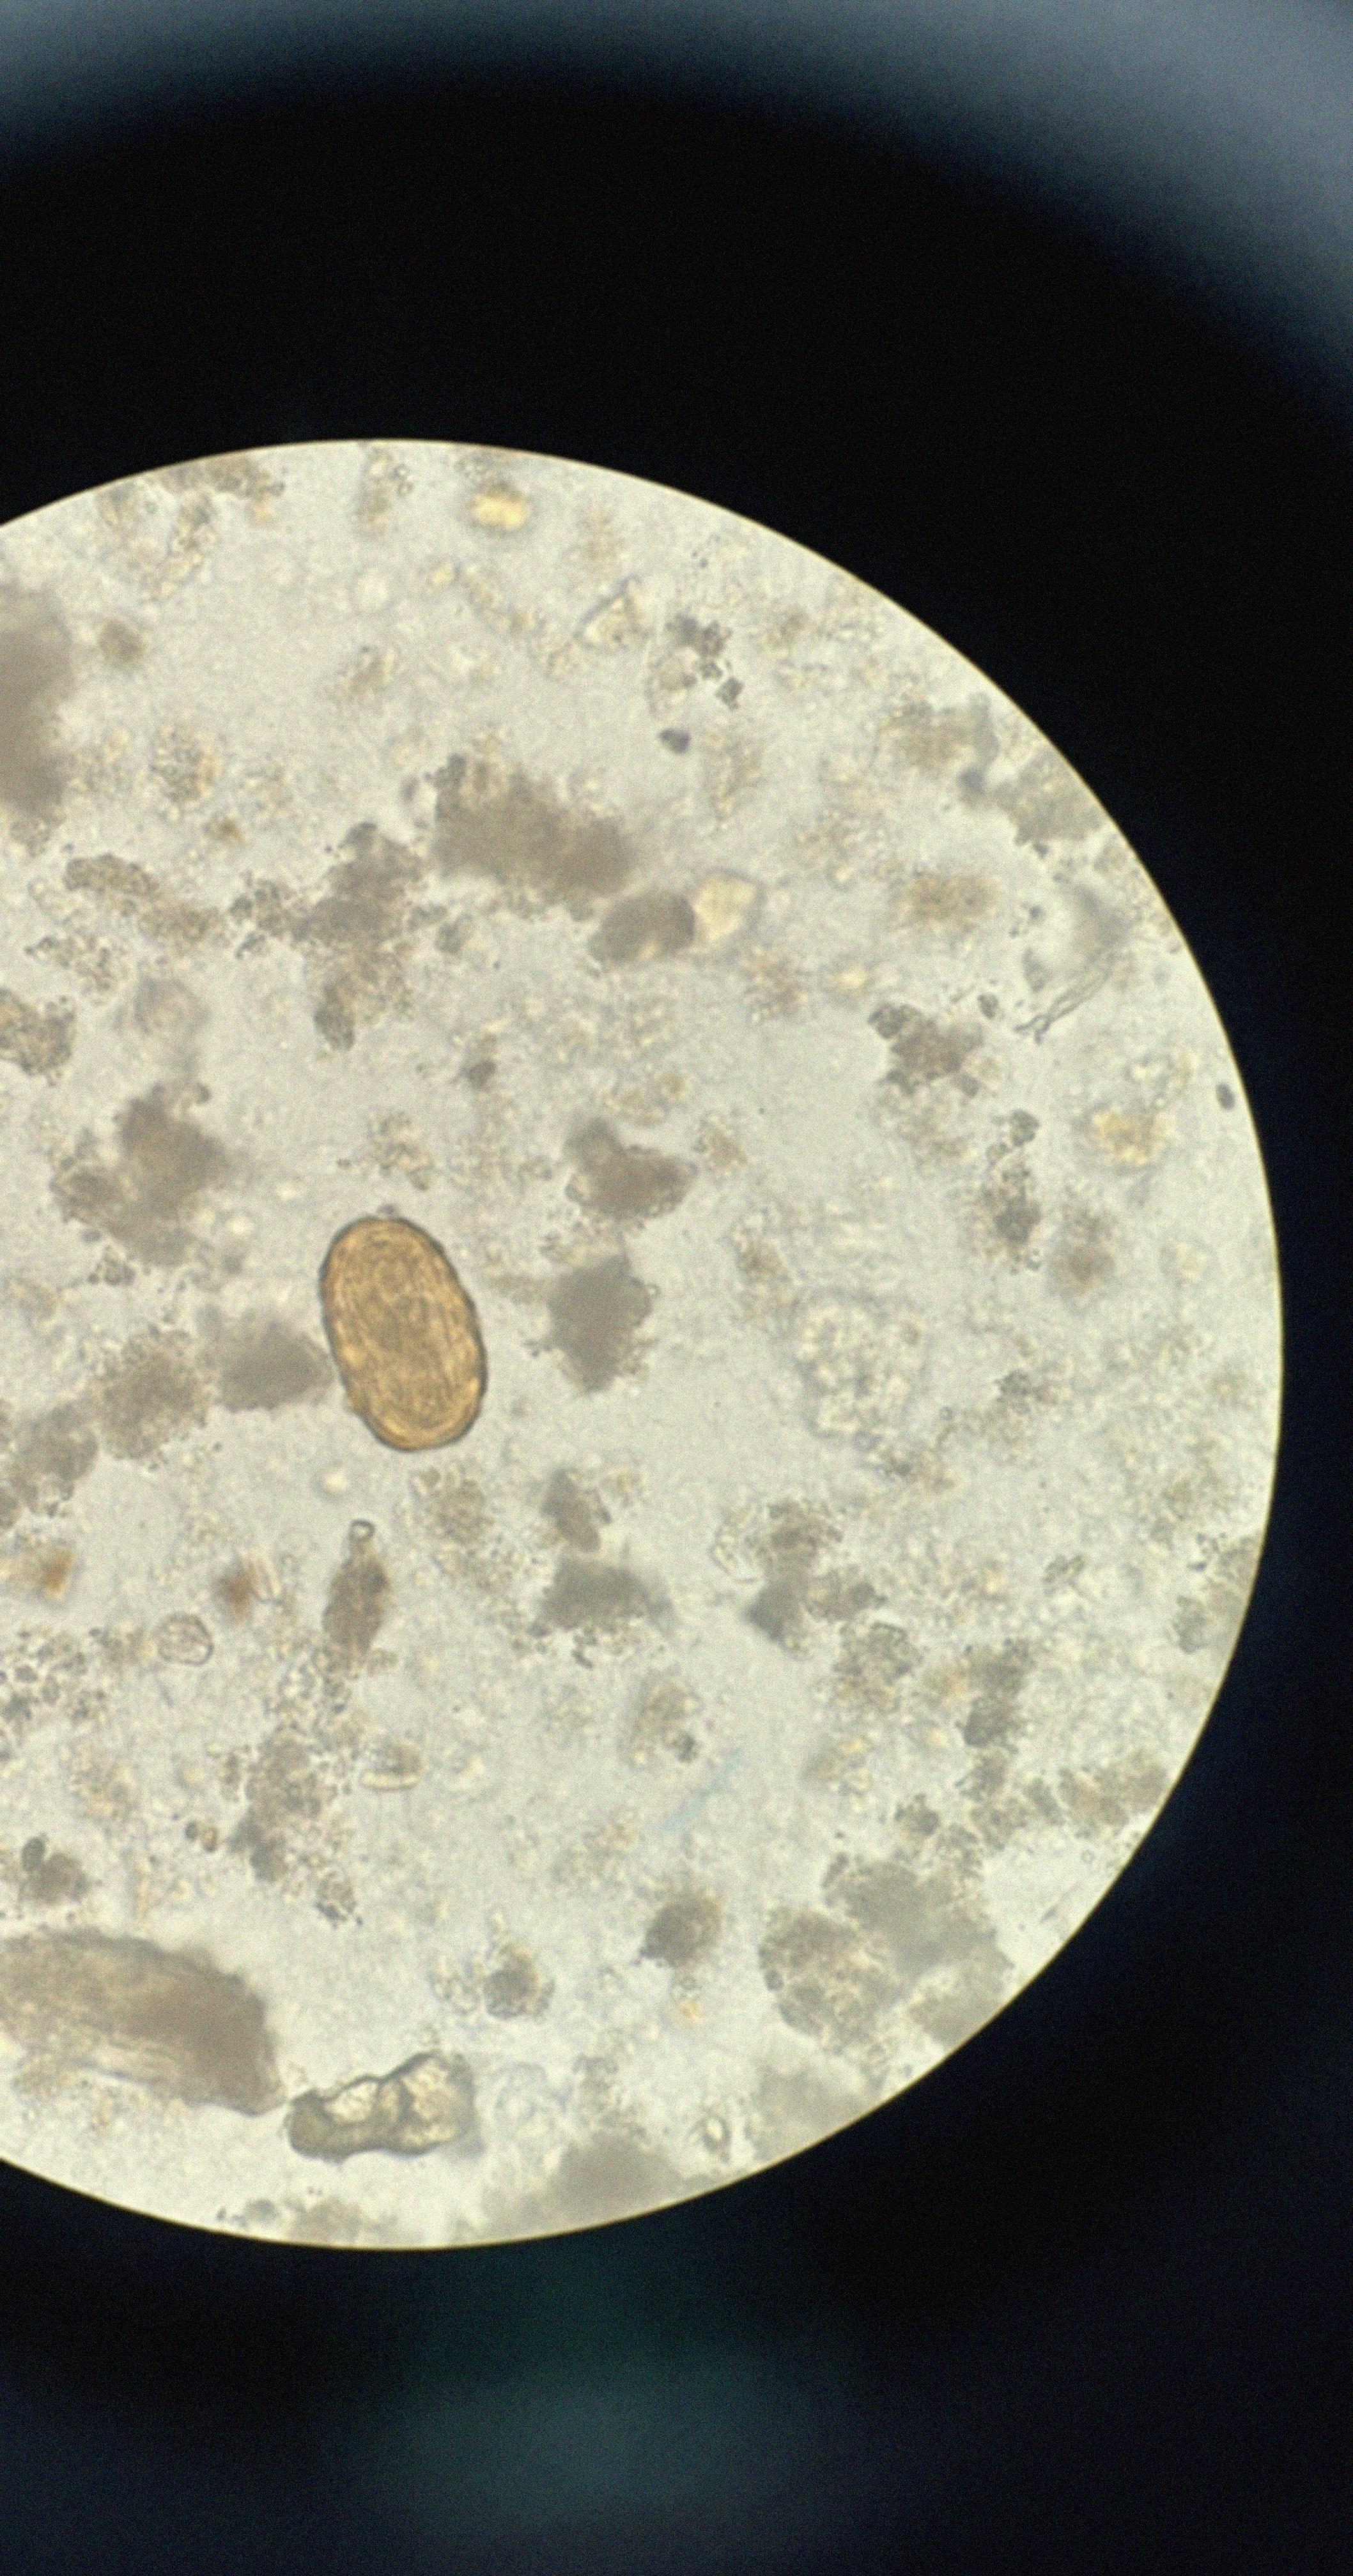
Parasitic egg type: Ascaris lumbricoides